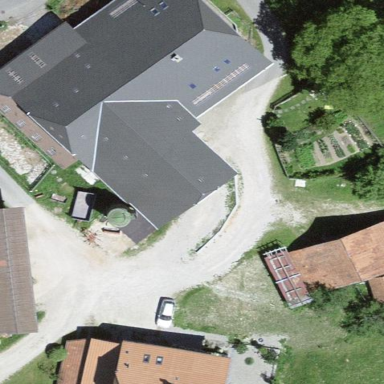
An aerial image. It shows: Farm building.